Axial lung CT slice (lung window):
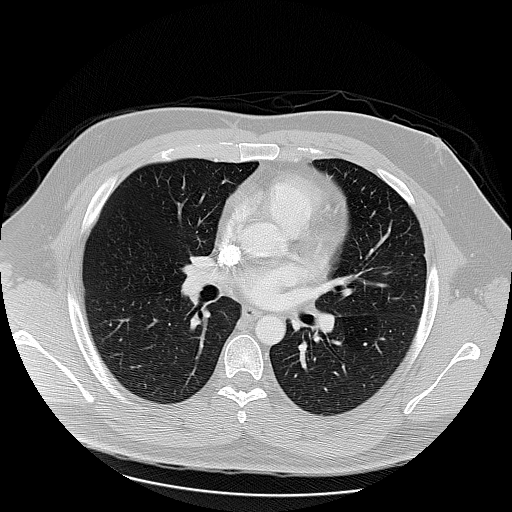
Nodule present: no